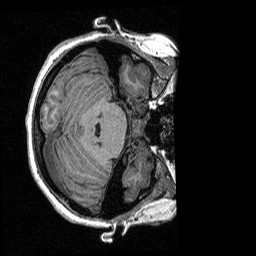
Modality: T1w
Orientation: axial
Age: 34
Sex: female
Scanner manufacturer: siemens
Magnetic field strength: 3 T
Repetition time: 2.3 s
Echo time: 0.00298 s